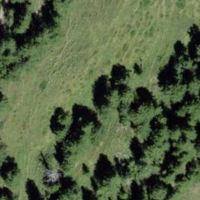
EUNIS habitat code: 41
Species observed at this site:
Falco tinnunculus
Corvus corax
Lysandra coridon
Turdus viscivorus